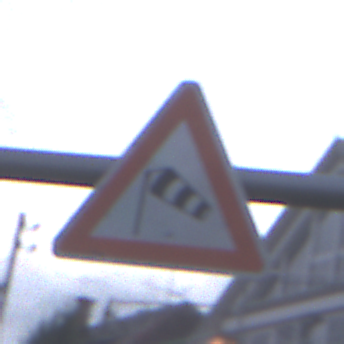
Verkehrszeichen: SeitenwindVonLinks
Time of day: SunriseSunset
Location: Outdoor (Urban)
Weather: PartlyCloudy
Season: NotSpecified
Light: Natural